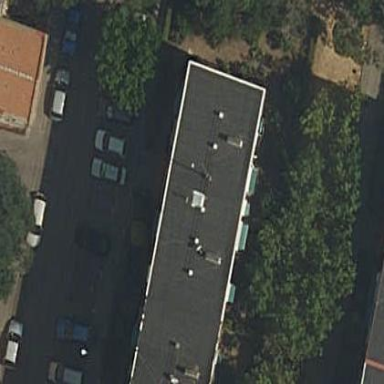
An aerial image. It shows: Image showing building with apartments.